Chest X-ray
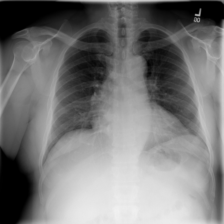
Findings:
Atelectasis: negative
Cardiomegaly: positive
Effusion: negative
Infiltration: negative
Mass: negative
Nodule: negative
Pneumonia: negative
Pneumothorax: negative
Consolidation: negative
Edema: negative
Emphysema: negative
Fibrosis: negative
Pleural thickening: negative
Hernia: negative